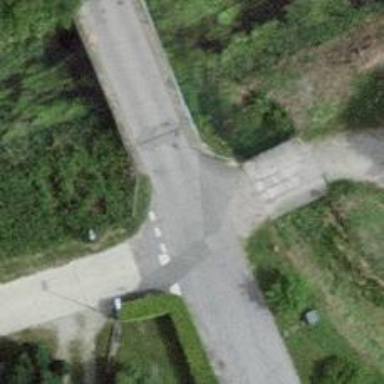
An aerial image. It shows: Concrete surface bridge over service road.